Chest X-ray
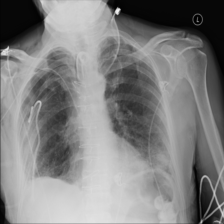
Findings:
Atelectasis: negative
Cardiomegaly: negative
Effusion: negative
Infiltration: negative
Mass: negative
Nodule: negative
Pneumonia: negative
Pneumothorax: positive
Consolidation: negative
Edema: negative
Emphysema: negative
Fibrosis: negative
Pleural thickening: negative
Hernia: negative